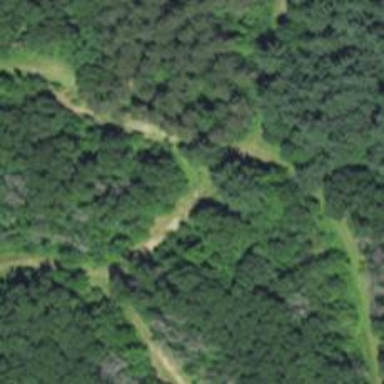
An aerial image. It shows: Disc golf course.